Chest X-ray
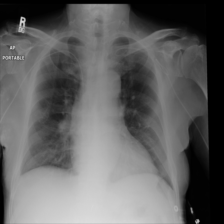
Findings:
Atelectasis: negative
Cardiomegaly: negative
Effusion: negative
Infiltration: negative
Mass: negative
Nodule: negative
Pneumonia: negative
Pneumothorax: negative
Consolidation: negative
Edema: negative
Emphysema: negative
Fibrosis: negative
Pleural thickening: negative
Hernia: negative